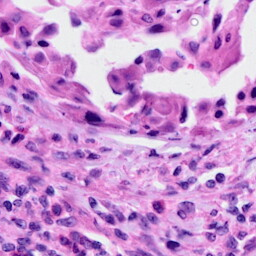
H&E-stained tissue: Cervix